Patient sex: M
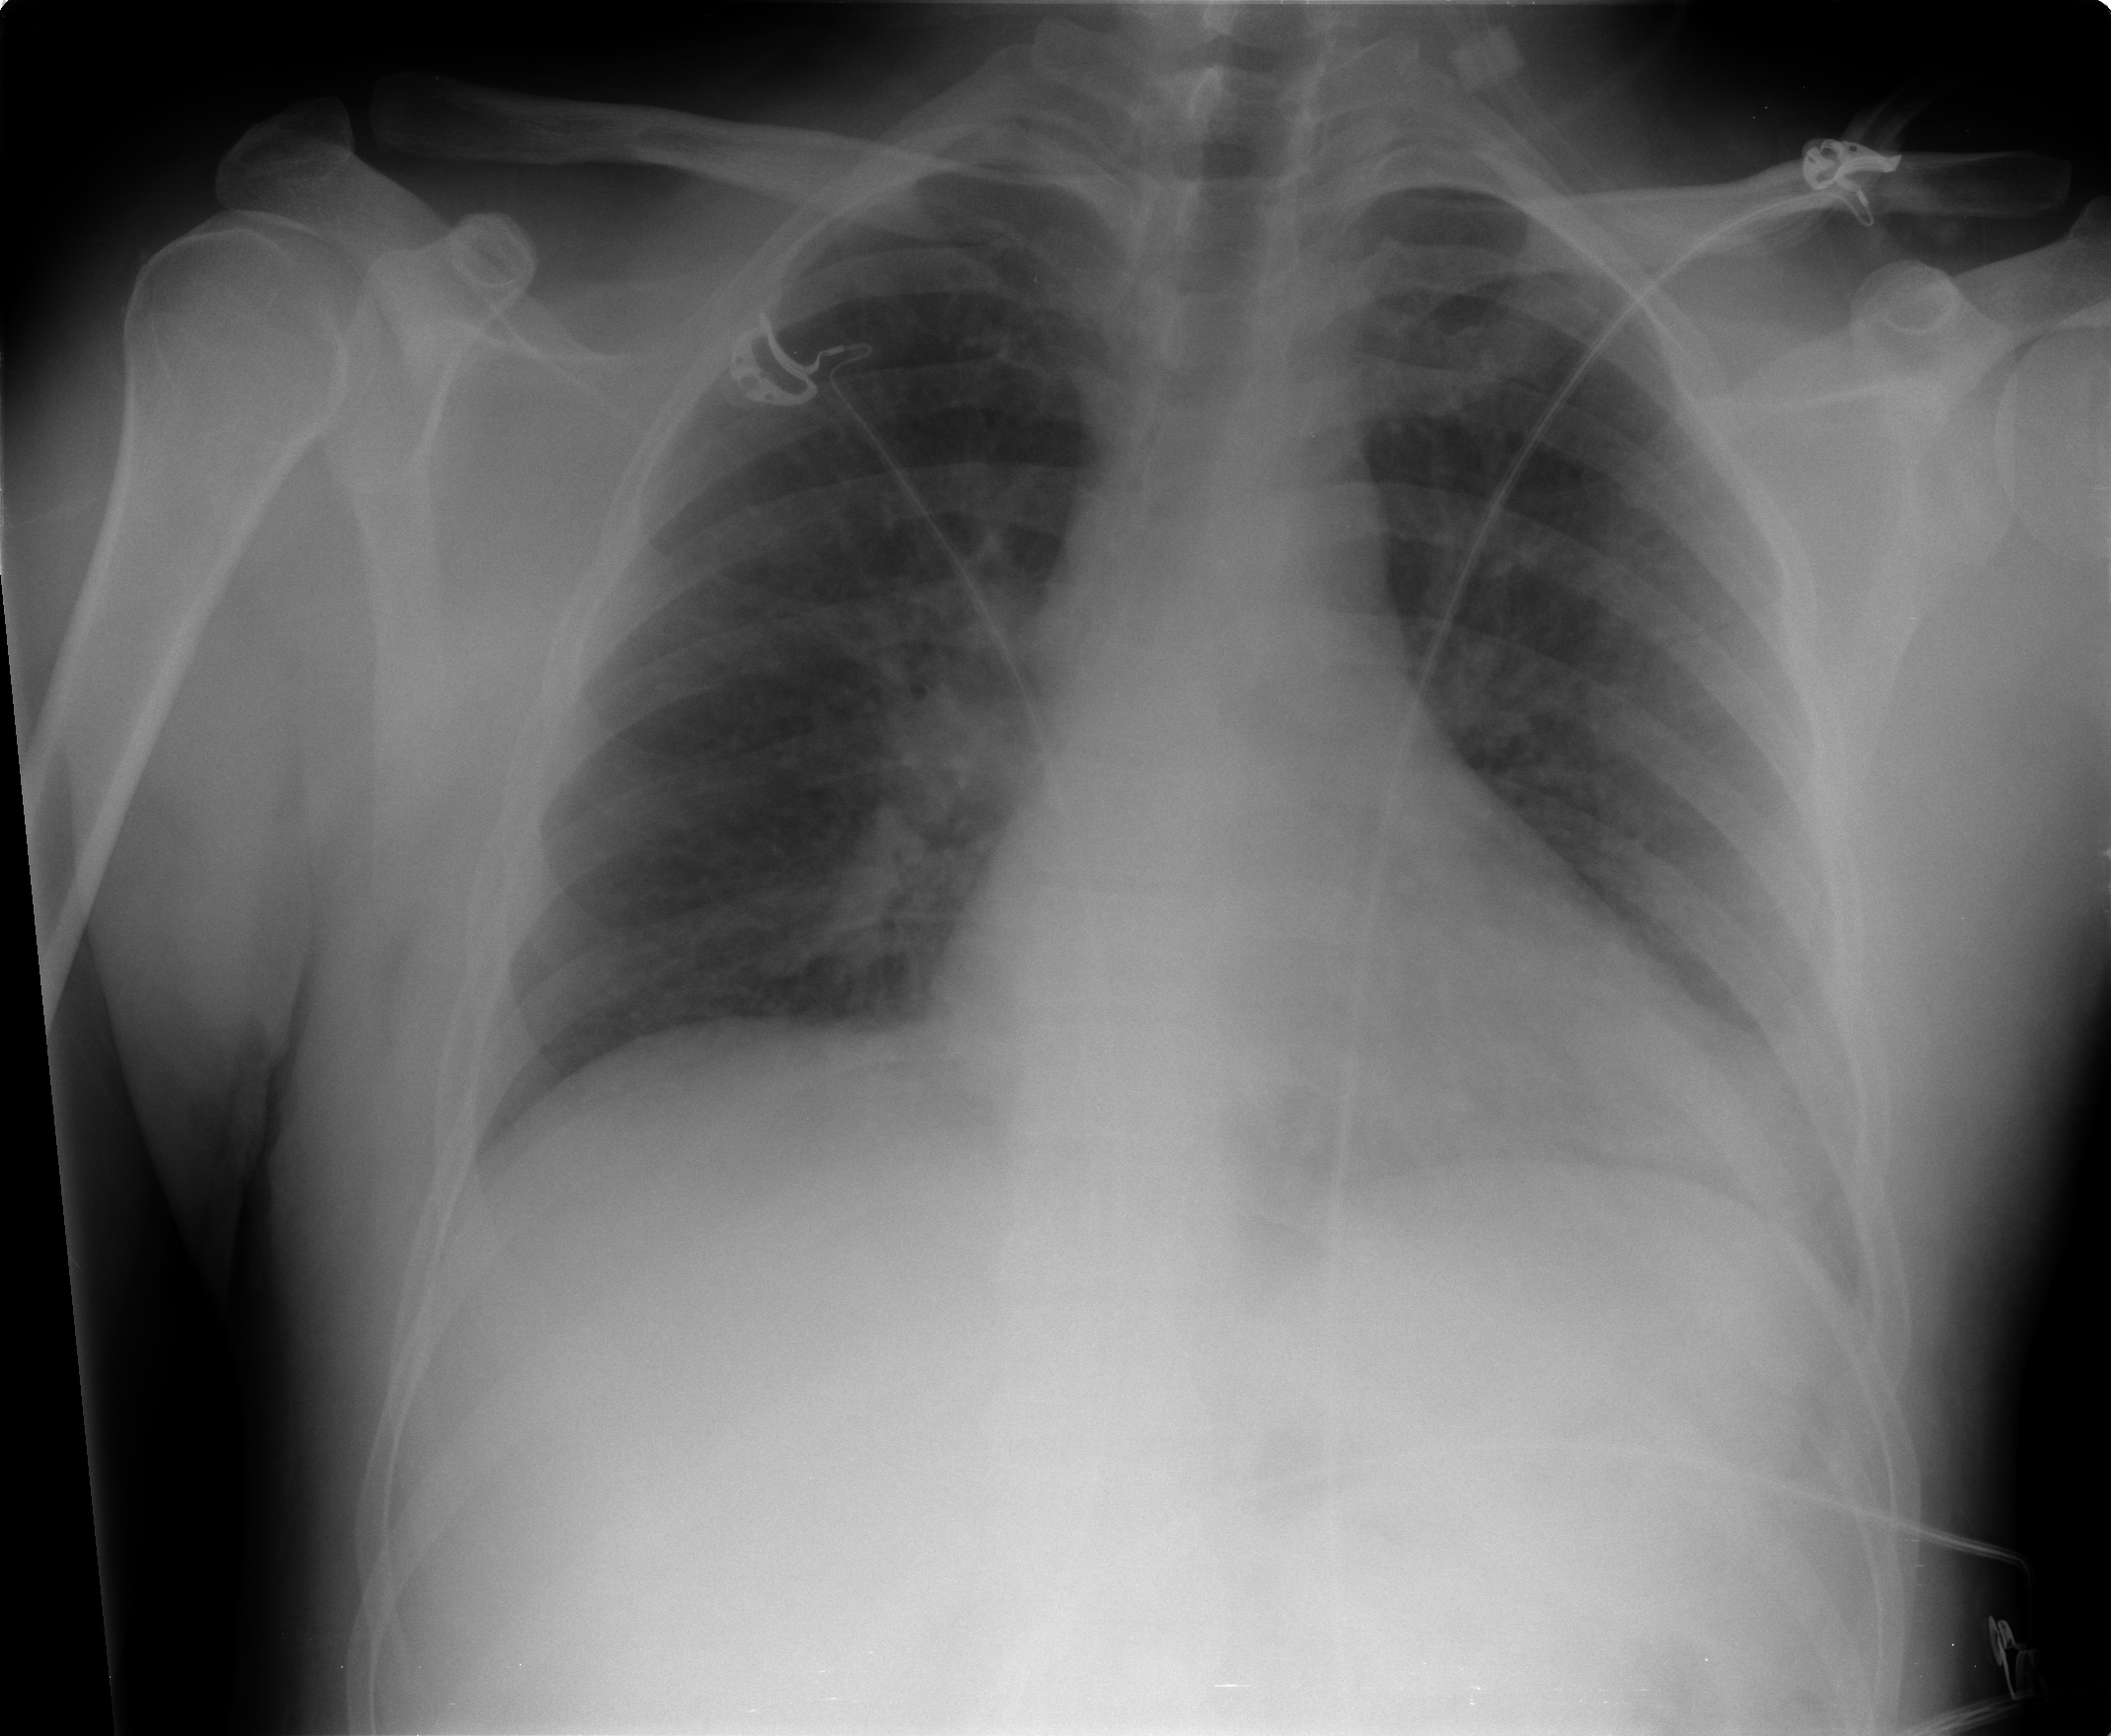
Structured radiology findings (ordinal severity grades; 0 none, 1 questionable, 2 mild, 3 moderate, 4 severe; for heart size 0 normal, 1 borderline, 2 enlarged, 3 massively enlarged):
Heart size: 0
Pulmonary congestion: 0
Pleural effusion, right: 0
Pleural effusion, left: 1
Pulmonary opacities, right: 0
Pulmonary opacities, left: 0
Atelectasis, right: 0
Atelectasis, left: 1